Question: I have an issue with the cell range in formula and I don't know how to change it based on a predefined value in the spreadsheet. For example, from figure I have cells 'B8:B12=0' (5 cells), however, if I want to change range to range 'B10:B12=0' (3 cells) I should delete them from formula. How can I do the reference to a specific cell in a spreadsheet where I can simply change value 5 to 3 and it will change automatically, without interfering formula each time? I'm new to VBA, any help is appreciated.

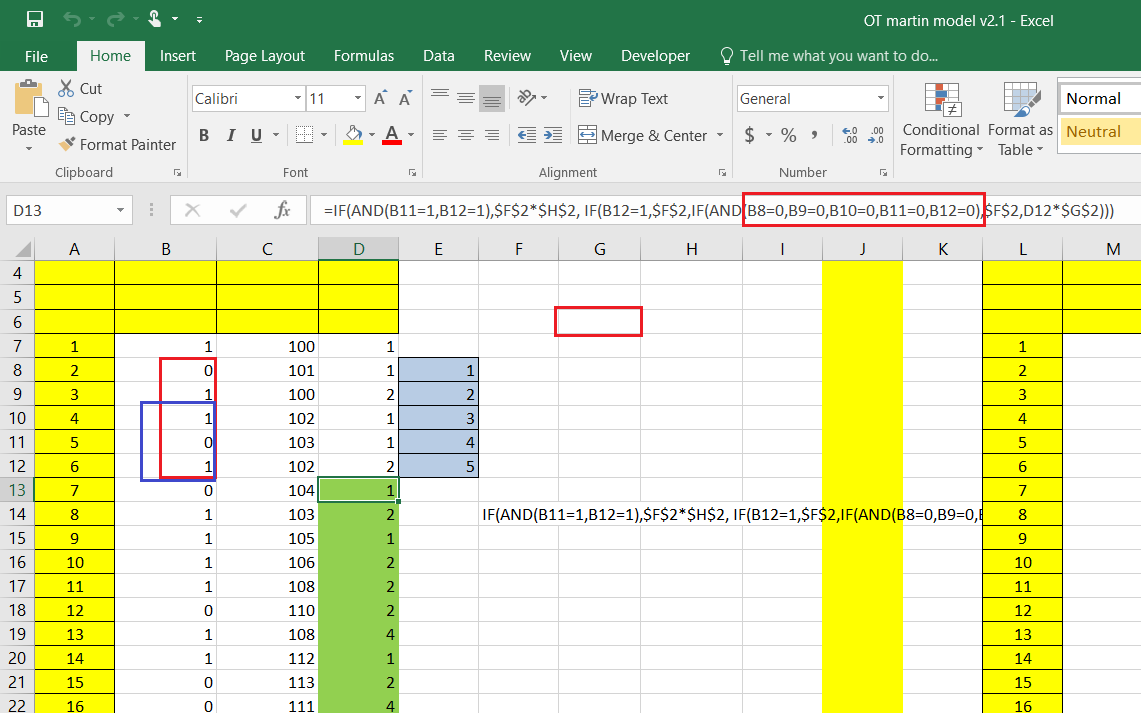
Answer: As it was mentioned before, you should try offset function and do something like:
AND(SUM(OFFSET(D13,-1,-2,-(G6),1))=0). Then the cells in the range B8:B12 would be possible to change inserting range in cell G6.